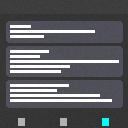
Screen state: on